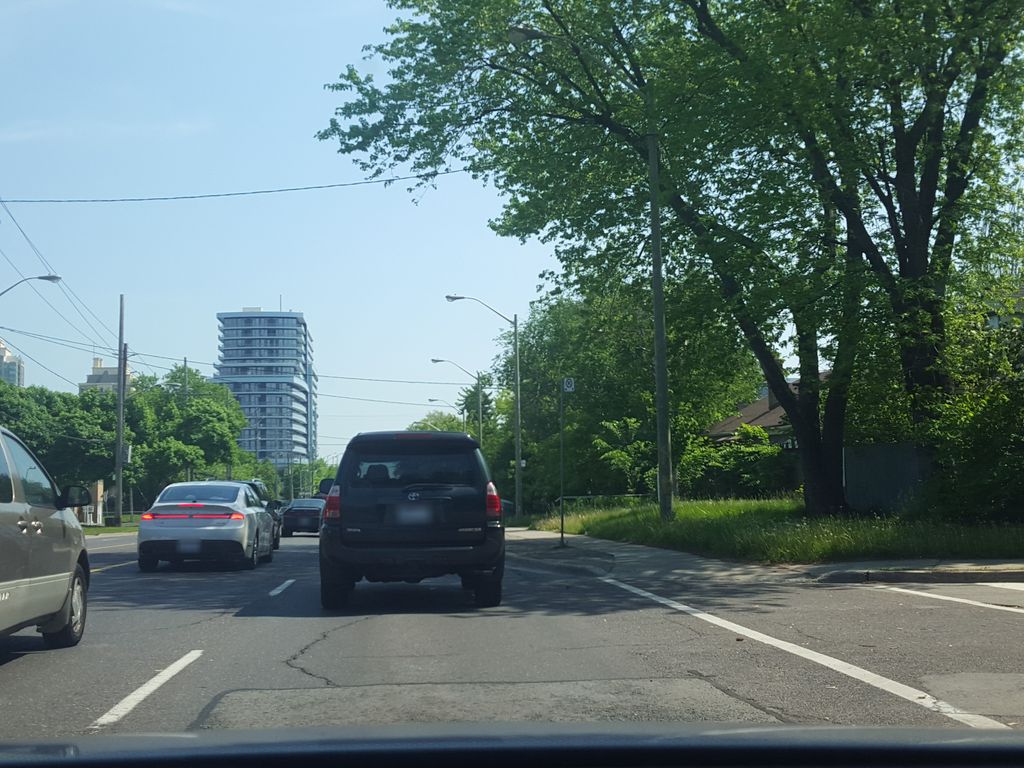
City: toronto